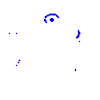
Particle: pion